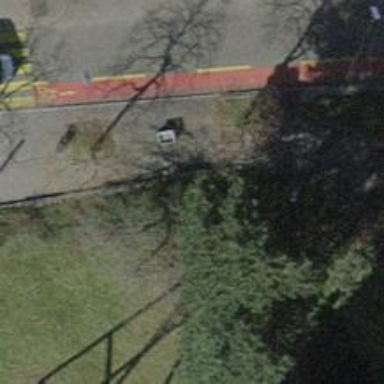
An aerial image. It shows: Bench.